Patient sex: F
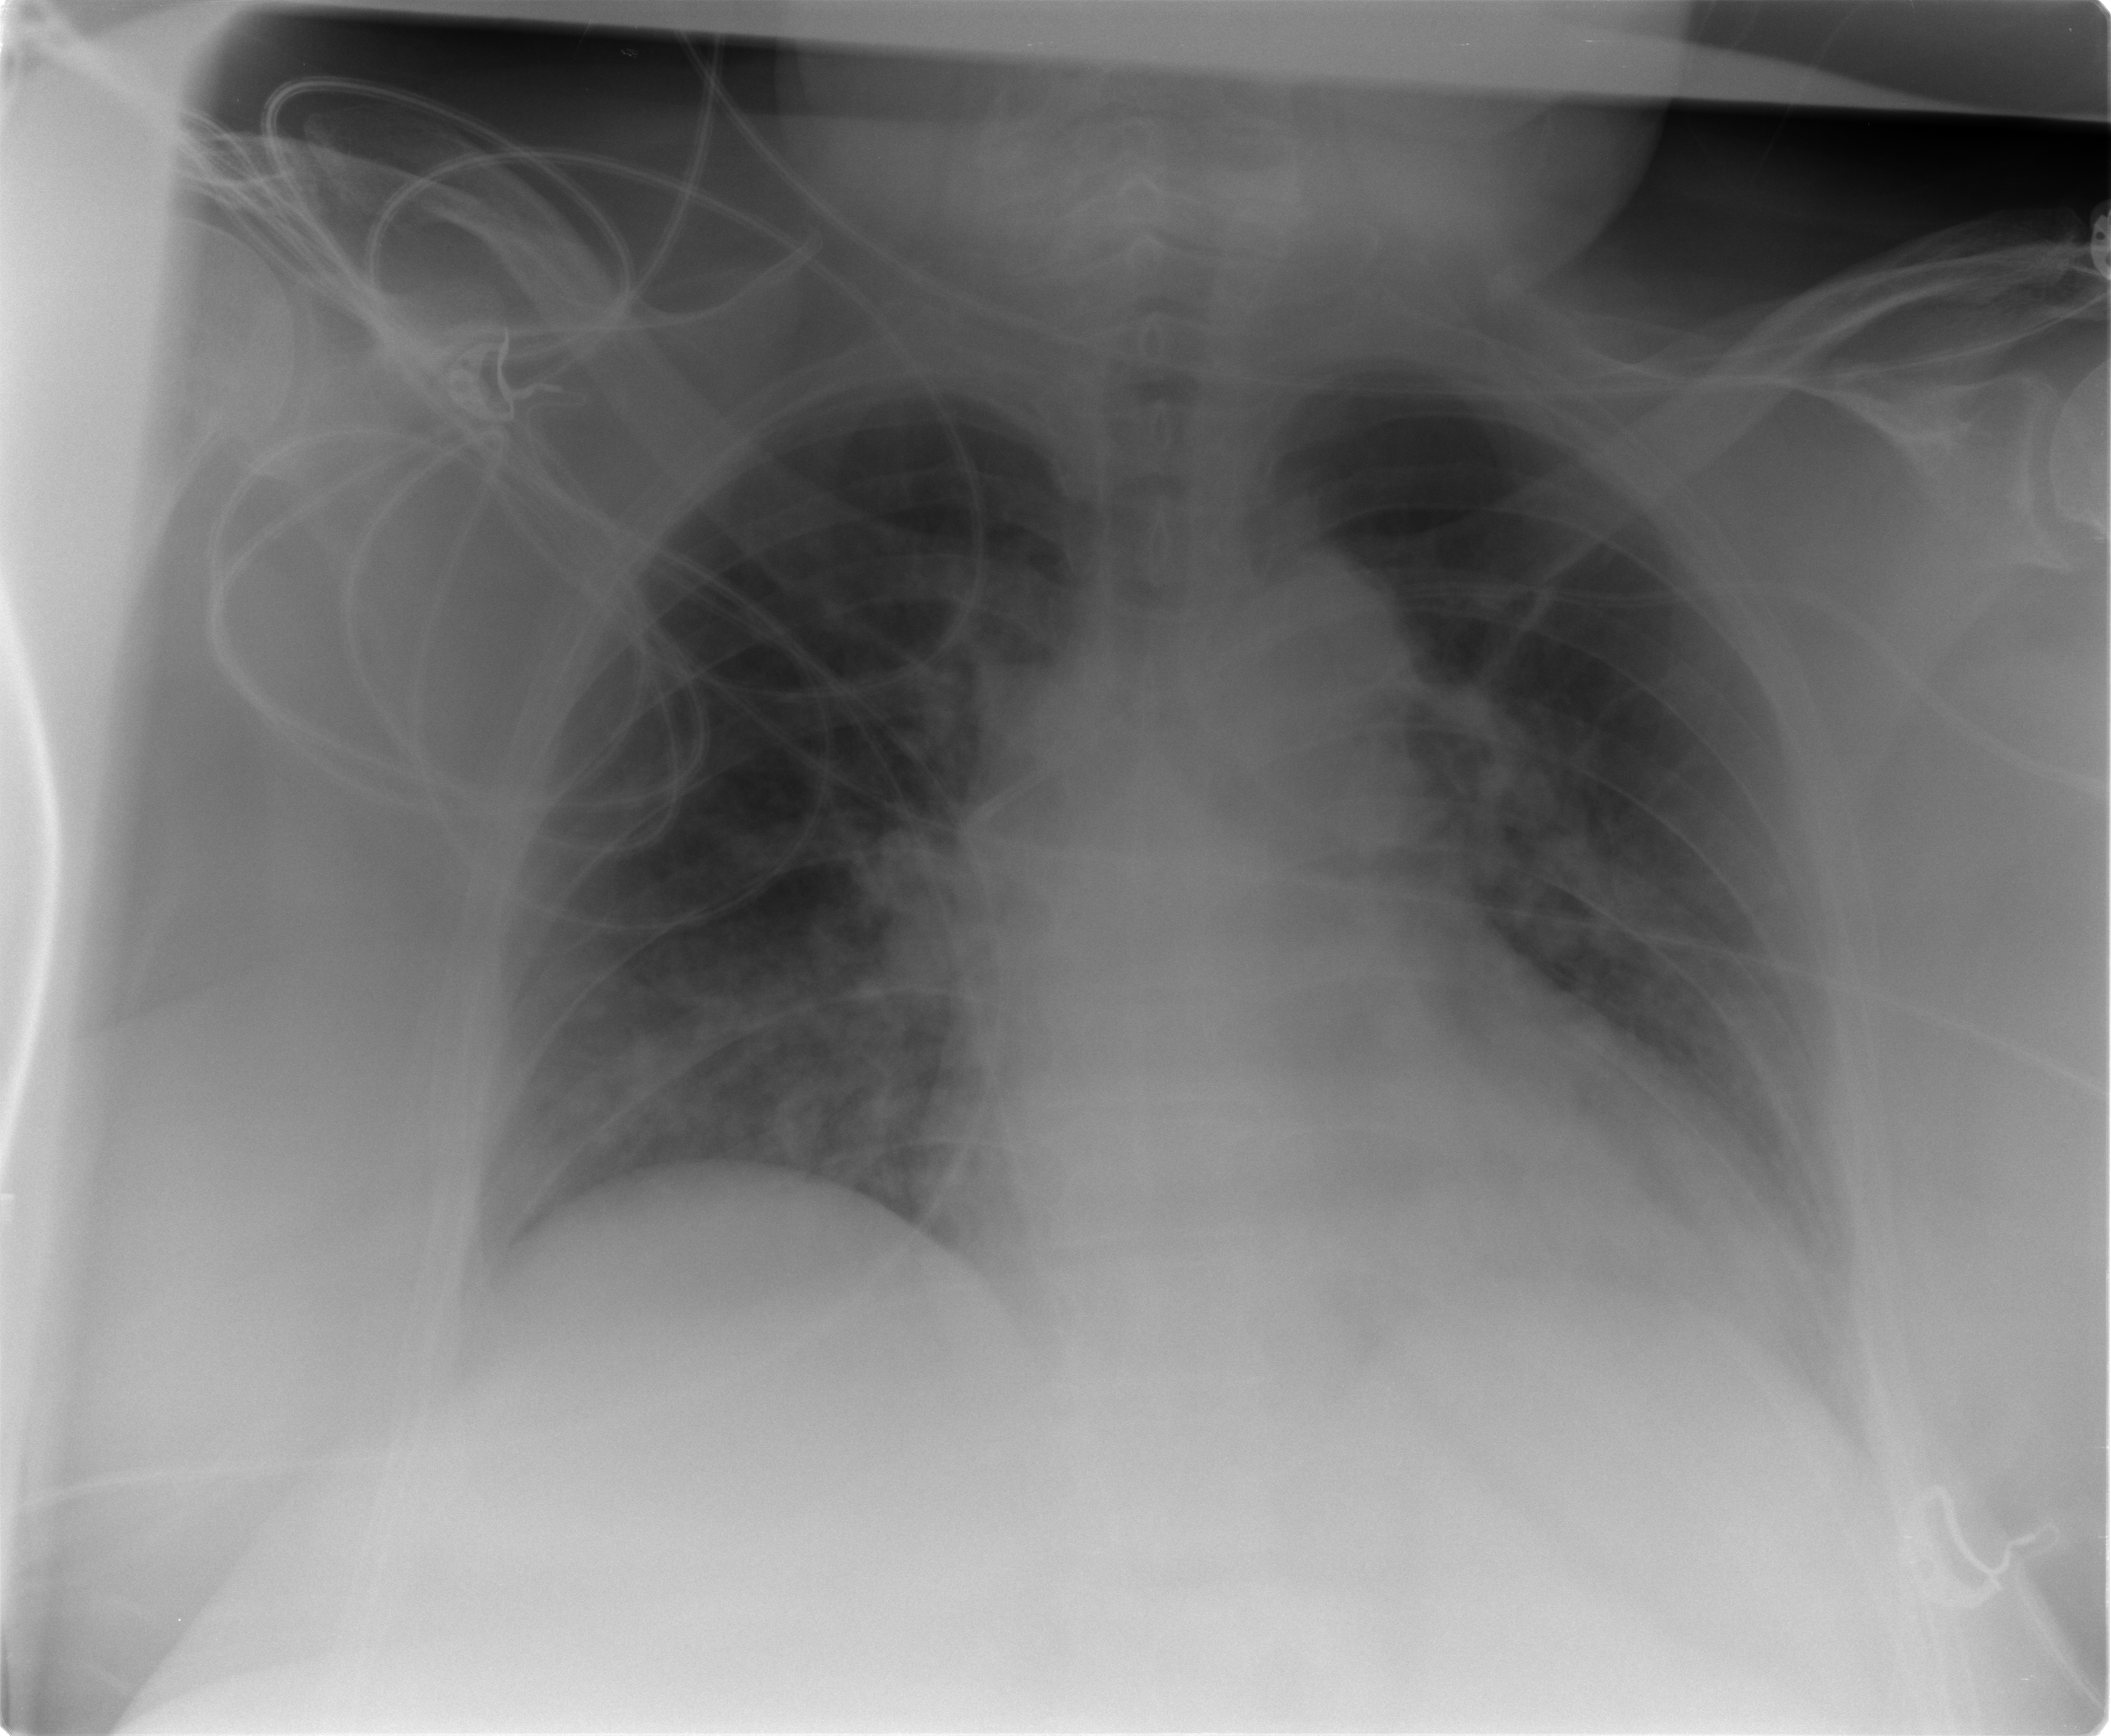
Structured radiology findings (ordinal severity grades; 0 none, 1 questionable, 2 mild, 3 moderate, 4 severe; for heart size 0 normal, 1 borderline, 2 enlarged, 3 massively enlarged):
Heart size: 2
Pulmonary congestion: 2
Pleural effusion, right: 1
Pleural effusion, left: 1
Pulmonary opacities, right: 2
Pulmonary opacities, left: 2
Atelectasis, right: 2
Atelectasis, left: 2